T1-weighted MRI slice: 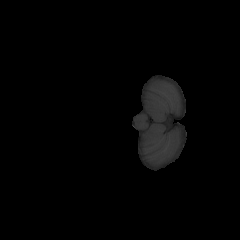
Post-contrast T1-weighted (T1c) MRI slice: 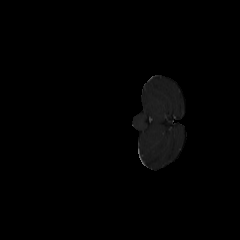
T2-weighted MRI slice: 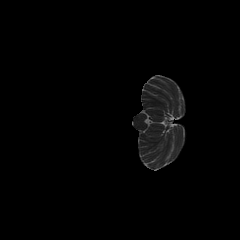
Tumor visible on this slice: no